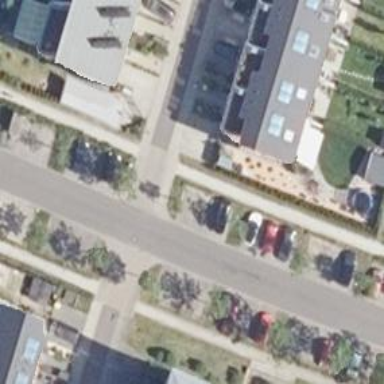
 featuring perpendicular parking along the street side."